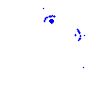
Particle: kaon